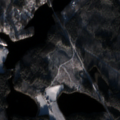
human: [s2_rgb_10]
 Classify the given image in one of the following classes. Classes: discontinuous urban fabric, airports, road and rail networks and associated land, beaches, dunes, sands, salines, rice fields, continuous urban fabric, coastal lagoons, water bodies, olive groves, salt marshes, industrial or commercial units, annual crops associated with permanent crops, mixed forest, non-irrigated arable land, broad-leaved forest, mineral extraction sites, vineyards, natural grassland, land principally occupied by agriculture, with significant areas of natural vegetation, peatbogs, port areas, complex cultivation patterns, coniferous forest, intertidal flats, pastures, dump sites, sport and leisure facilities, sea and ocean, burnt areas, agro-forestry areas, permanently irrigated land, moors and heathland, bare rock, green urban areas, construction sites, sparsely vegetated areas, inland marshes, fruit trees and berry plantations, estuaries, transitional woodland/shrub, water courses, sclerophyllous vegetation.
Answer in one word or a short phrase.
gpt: broad-leaved forest, mixed forest, water bodies